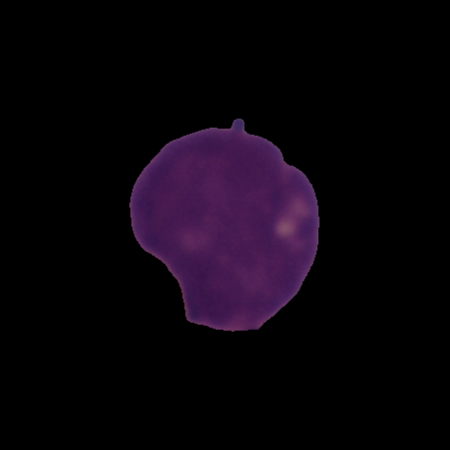
Label: healthy